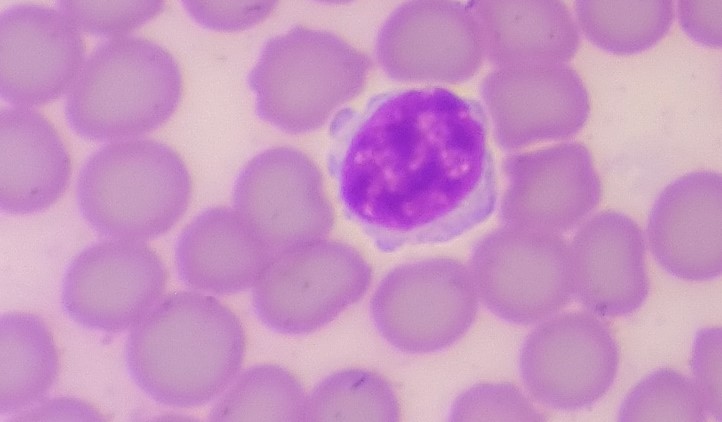
White blood cell type: Lymphocyte